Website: apple
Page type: billing-address
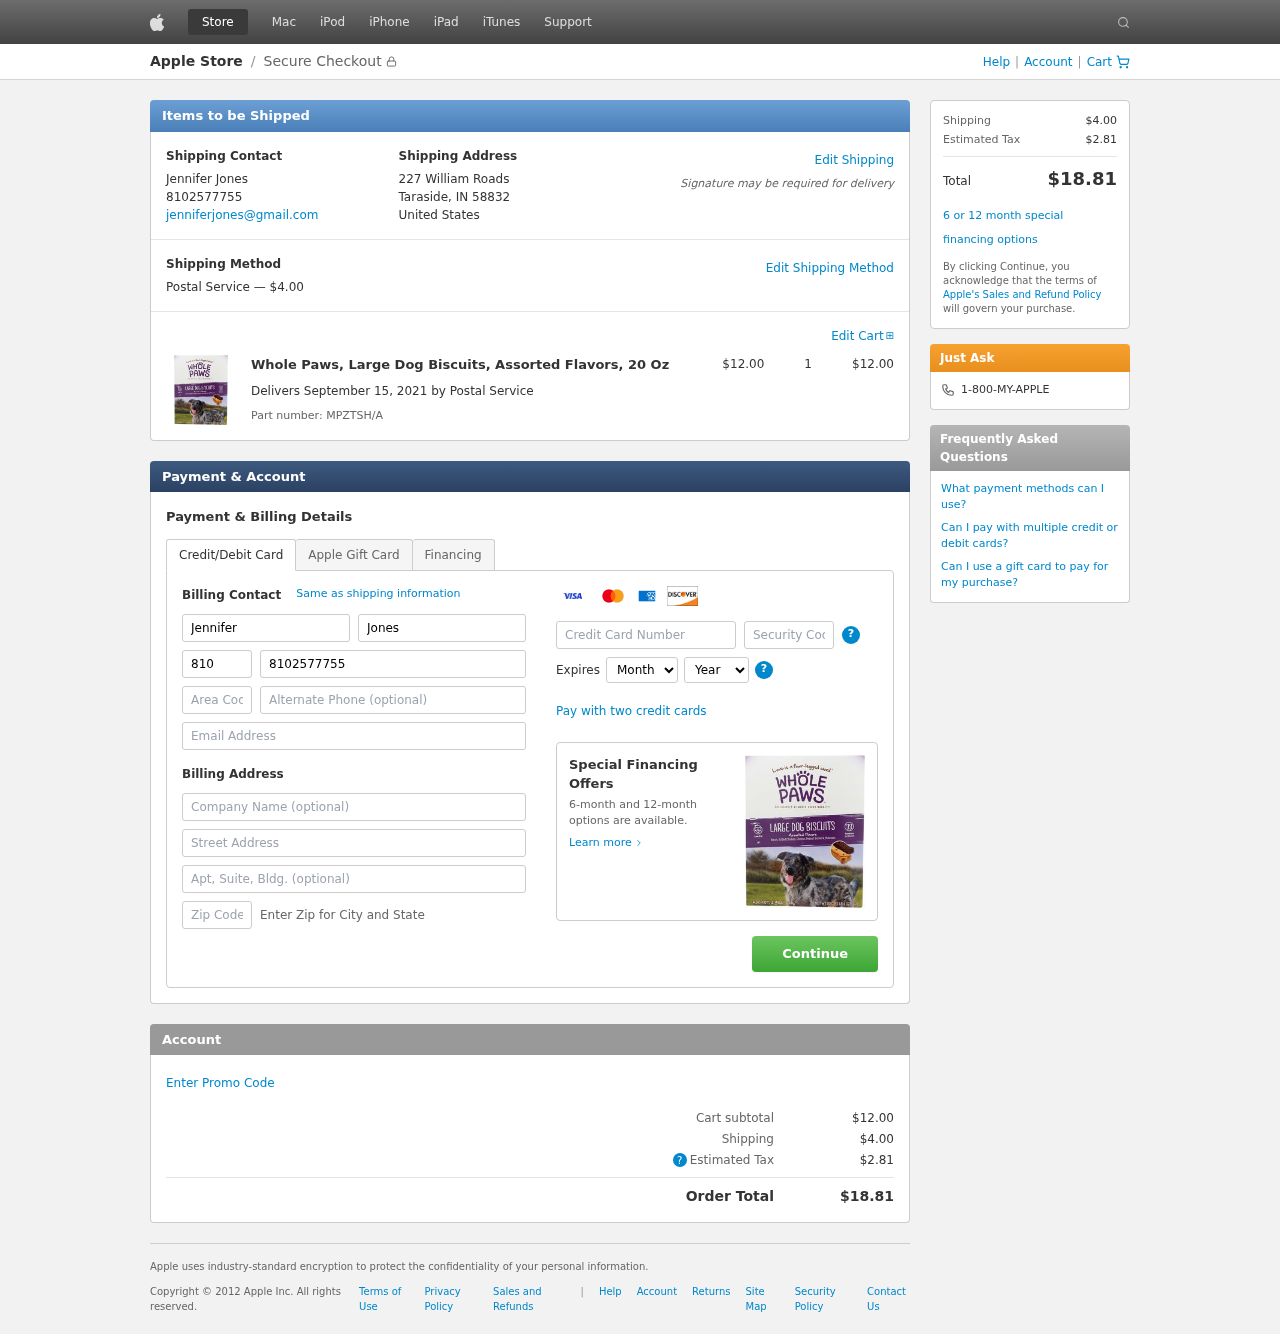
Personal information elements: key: PII_CARD_CVV
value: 934
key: PII_CARD_EXPIRY_MONTH
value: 07
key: PII_CARD_EXPIRY_YEAR
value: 26
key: PII_CARD_NUMBER
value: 4624 4256 0163 7967
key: PII_CITY_STATE_ZIP
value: Taraside, IN 58832
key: PII_COMPANY
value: Hunter, Shaw and Rangel
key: PII_COUNTRY
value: United States
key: PII_EMAIL
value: jenniferjones@gmail.com
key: PII_FIRSTNAME
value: Jennifer
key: PII_FULLNAME
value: Jennifer Jones
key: PII_LASTNAME
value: Jones
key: PII_PHONE
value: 8102577755
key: PII_PHONE_AREA
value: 810
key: PII_STREET
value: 227 William Roads
Product elements: key: PRODUCT1_NAME
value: Whole Paws, Large Dog Biscuits, Assorted Flavors, 20 Oz
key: PRODUCT1_PRICE
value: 12
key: PRODUCT1_QUANTITY
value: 1
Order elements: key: ORDER_SHIPPING_COST
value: $4.00
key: ORDER_SUBTOTAL
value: $12.00
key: ORDER_DELIVERY_DATE
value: September 15, 2021
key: ORDER_PART_NUMBER
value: MPZTSH/A
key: ORDER_TAX
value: $2.81
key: ORDER_TOTAL
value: $18.81